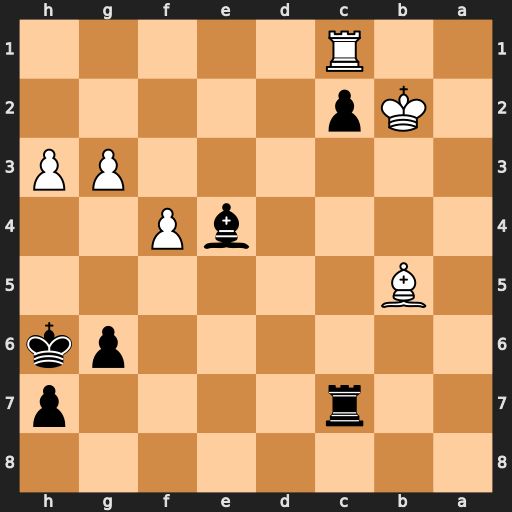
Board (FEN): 8/2r4p/6pk/1B6/4bP2/6PP/1Kp5/2R5
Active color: b
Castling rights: -
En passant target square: -
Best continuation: Rb7 Kc3 Rxb5